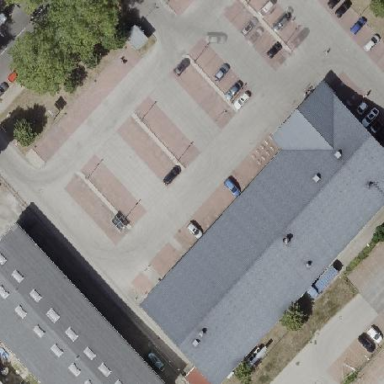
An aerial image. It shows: Supermarket located in building.